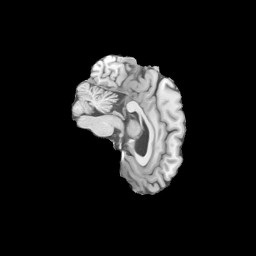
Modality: T1w
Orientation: sagittal